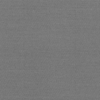
Label: dusty